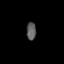
Tissue: prostate
Cell type: T cells
Senescence score: 0.299
Nuclear area (px): 163
Mean DAPI intensity: 91.736